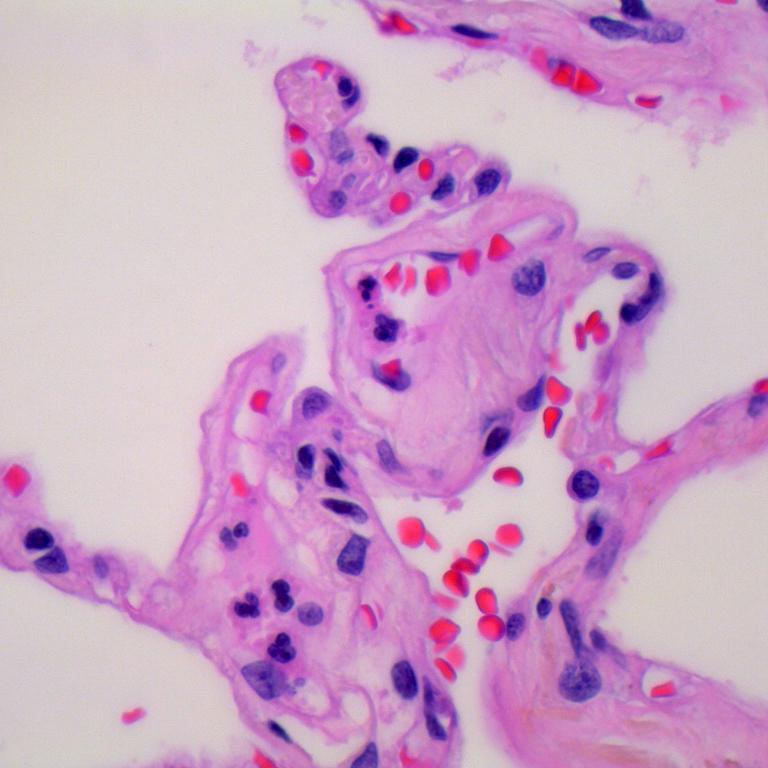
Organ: lung
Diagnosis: benign